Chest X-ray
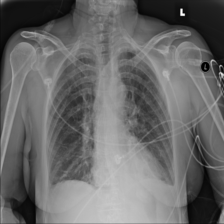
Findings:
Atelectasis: positive
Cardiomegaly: negative
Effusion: positive
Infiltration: negative
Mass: negative
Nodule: negative
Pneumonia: negative
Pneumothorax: negative
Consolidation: negative
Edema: negative
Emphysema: negative
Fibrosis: negative
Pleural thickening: negative
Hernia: negative